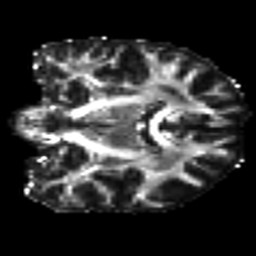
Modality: FA
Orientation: coronal
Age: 25
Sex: female
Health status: healthy
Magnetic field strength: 3 T
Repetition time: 9 s
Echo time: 0.093 s